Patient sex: F
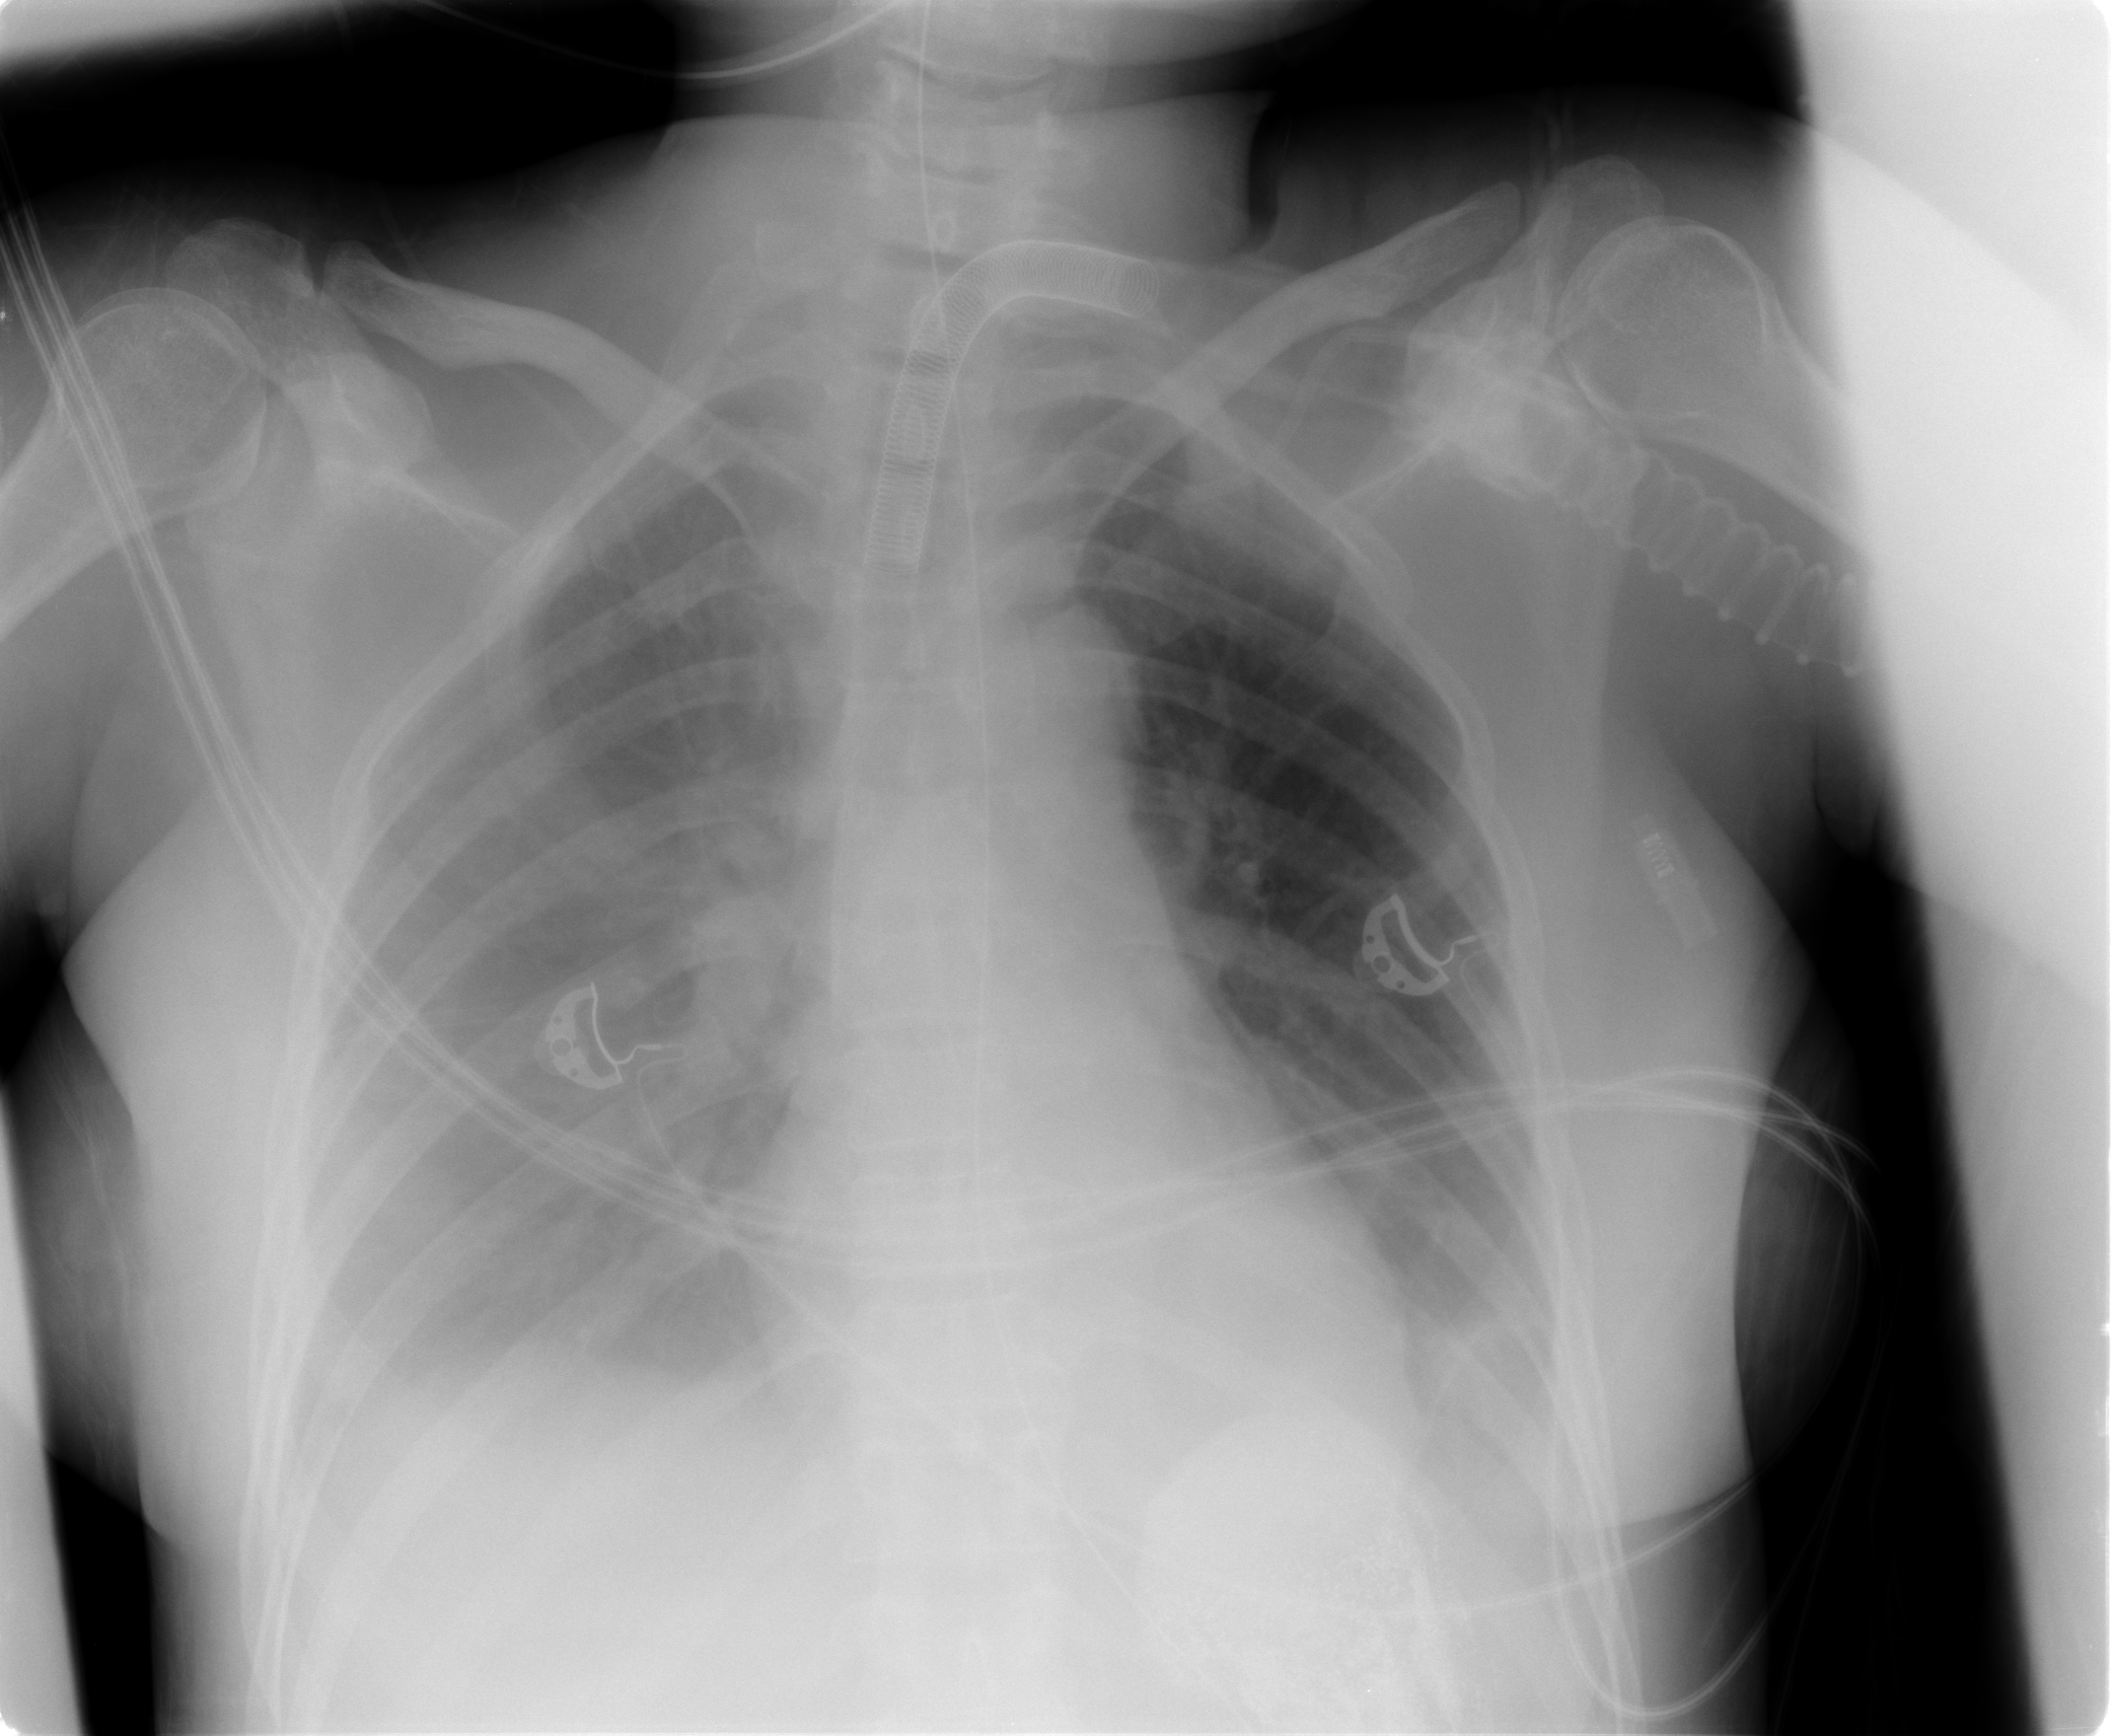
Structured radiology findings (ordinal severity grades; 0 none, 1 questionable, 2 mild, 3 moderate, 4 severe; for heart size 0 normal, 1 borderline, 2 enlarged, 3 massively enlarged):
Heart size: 0
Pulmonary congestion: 0
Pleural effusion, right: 3
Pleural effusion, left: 2
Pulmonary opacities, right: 1
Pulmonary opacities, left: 0
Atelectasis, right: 2
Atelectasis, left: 1